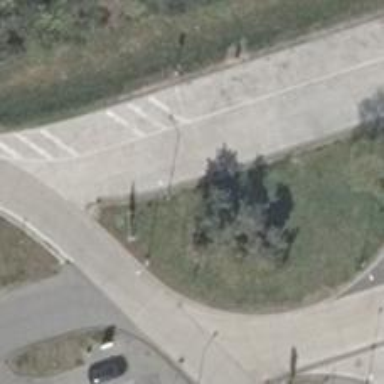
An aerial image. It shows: Asphalt road designated for service vehicles.